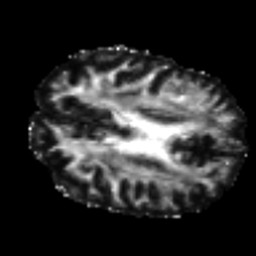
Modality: FA
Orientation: axial
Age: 40
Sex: male
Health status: ill
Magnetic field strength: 3 T
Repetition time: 7 s
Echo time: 0.0926 s